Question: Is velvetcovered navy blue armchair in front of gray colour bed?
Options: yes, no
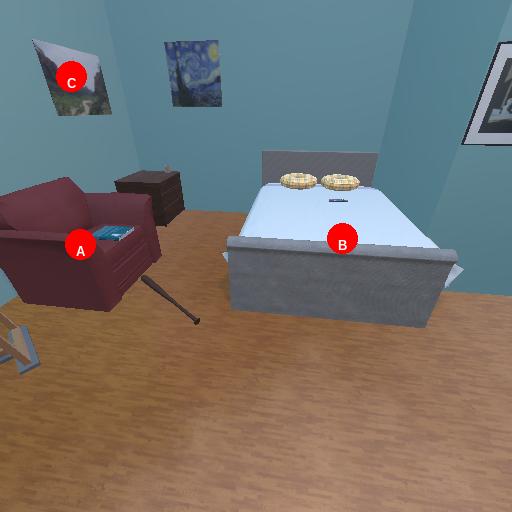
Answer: yes